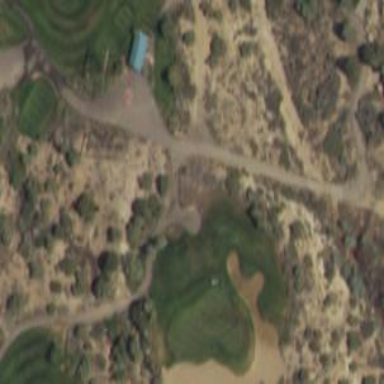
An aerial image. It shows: Rough grassy area used for golf.